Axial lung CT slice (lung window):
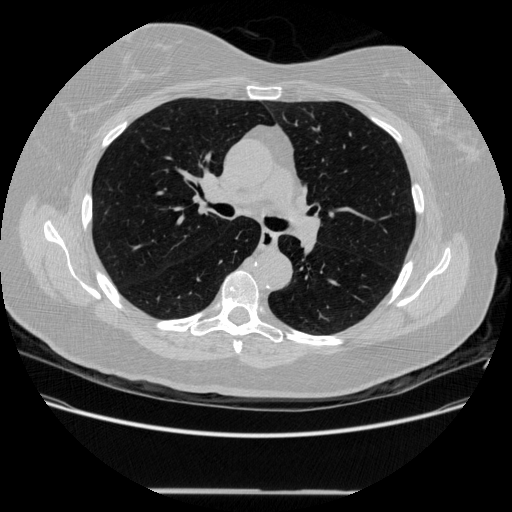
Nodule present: no